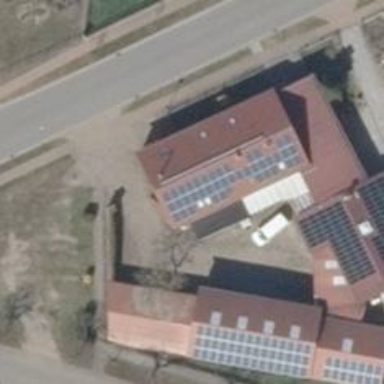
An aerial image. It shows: Small solar photovoltaic panel used as generator to produce electricity.